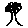
Label: tree